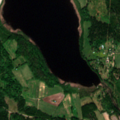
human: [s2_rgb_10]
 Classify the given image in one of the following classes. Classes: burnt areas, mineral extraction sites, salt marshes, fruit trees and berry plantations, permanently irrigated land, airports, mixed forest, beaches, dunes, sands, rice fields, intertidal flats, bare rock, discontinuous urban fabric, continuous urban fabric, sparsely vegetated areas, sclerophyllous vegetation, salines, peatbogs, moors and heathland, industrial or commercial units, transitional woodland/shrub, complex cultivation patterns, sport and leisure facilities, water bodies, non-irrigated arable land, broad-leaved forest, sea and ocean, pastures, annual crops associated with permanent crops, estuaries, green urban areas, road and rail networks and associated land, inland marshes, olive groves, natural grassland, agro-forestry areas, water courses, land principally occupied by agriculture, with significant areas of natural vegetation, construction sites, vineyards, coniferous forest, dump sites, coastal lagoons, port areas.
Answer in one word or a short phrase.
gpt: land principally occupied by agriculture, with significant areas of natural vegetation, broad-leaved forest, coniferous forest, mixed forest, water bodies